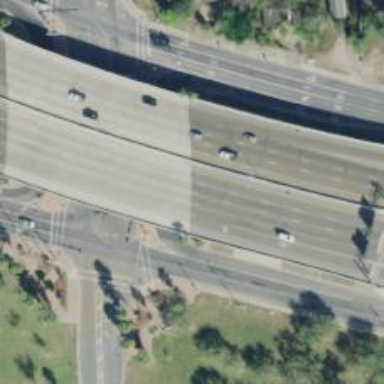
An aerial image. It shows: Bridge over motorway.